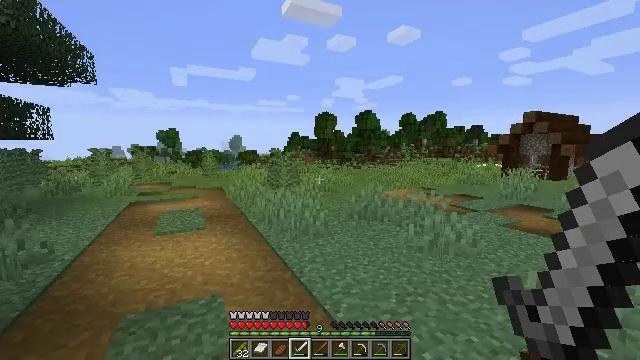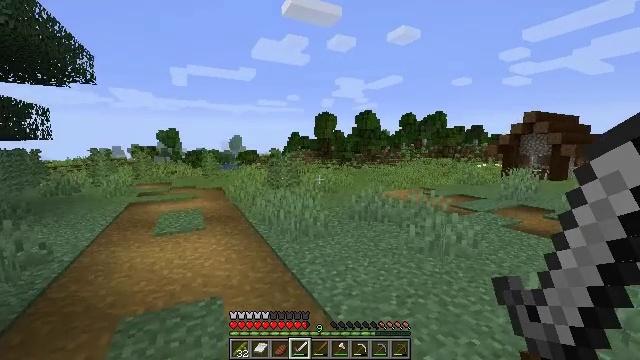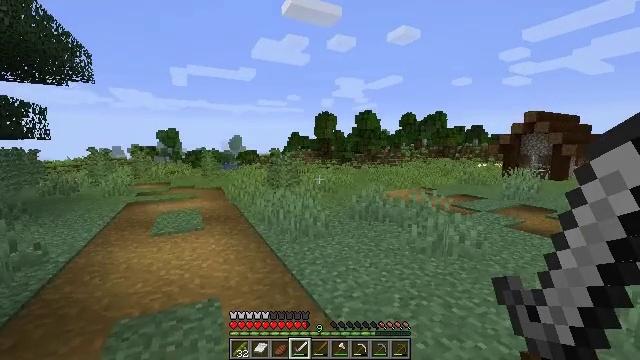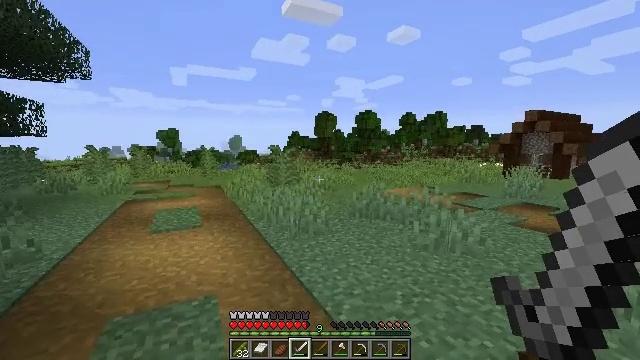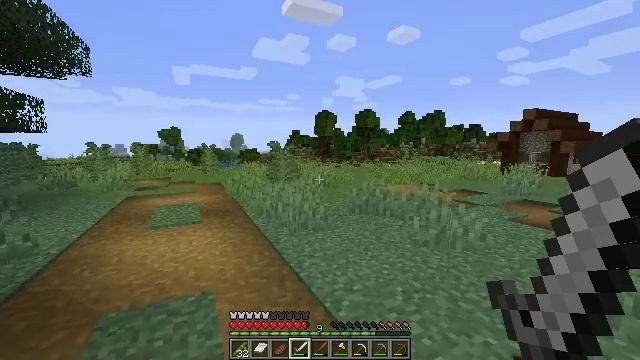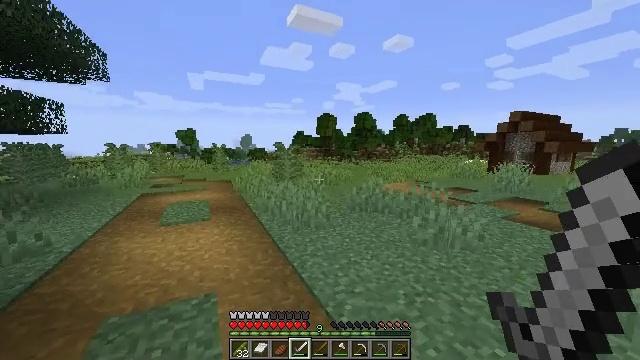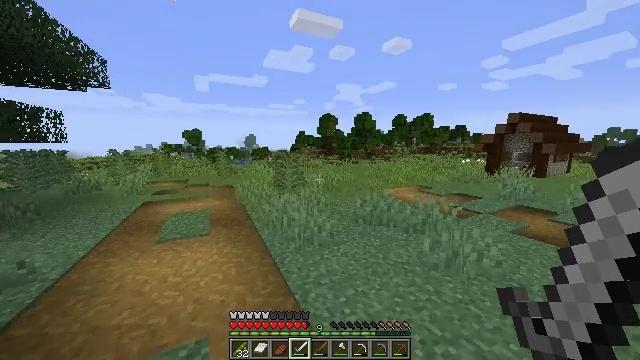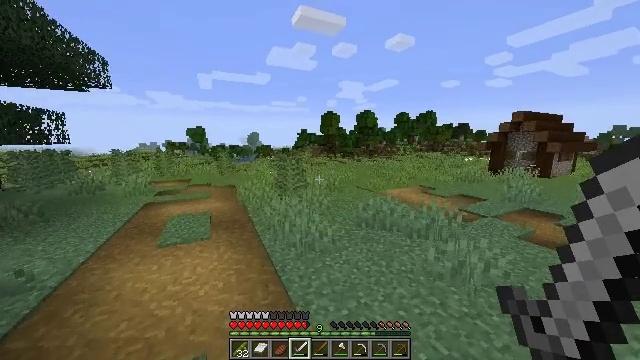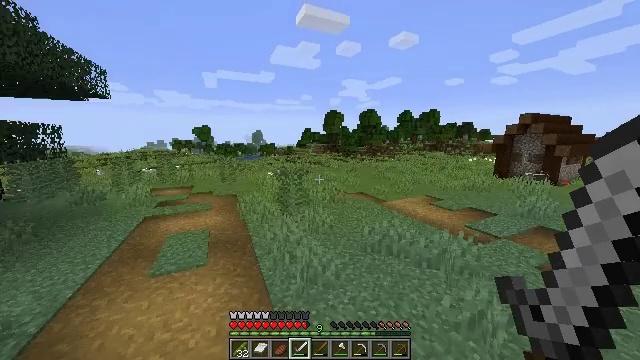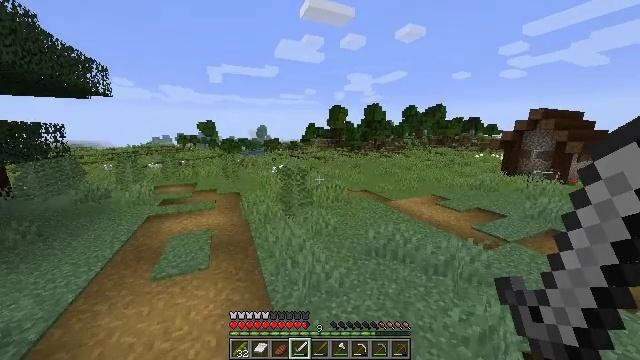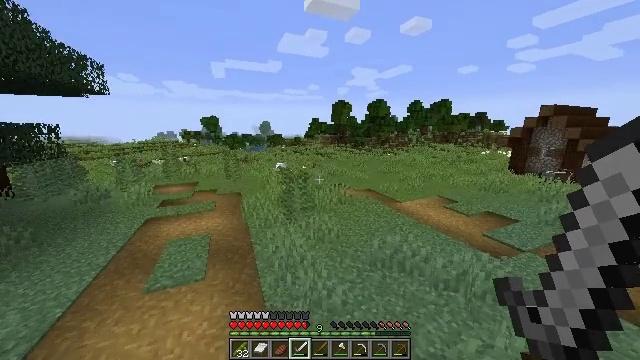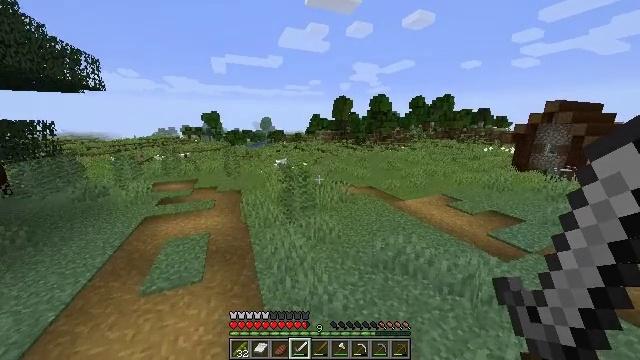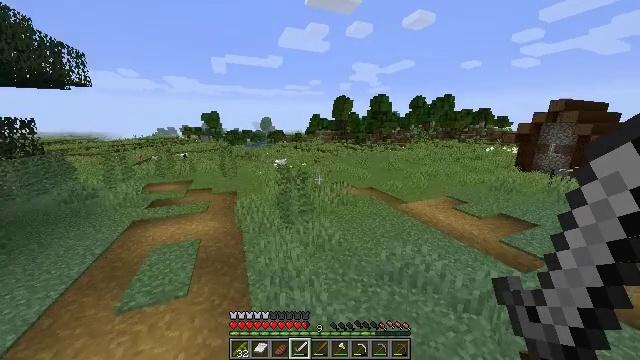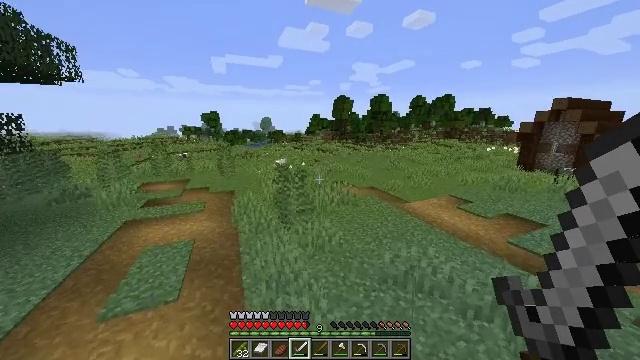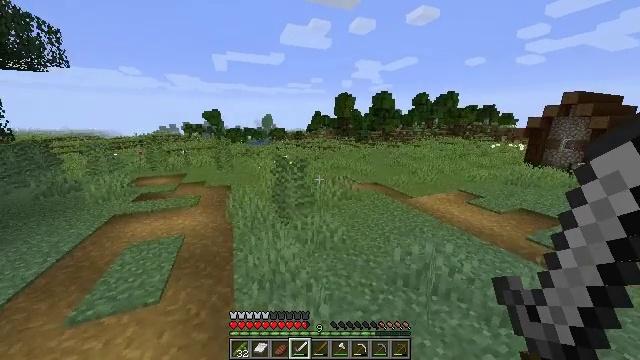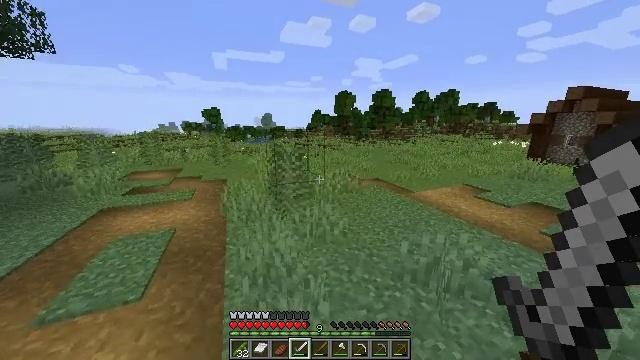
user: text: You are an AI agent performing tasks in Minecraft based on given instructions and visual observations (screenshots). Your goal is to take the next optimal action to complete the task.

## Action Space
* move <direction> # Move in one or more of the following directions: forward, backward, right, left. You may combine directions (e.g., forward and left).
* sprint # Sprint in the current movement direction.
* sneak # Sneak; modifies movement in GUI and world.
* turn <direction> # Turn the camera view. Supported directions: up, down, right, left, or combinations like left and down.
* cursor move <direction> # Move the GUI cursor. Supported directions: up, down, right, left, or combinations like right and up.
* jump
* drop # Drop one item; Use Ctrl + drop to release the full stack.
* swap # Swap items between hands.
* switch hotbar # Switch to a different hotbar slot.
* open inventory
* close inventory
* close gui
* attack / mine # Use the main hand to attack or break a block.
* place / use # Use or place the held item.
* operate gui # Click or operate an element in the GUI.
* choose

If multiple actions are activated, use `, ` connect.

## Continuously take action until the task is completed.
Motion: motion action
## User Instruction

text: Mine the large fern from the ground.
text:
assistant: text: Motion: move forward, jump
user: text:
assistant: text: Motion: move forward, jump
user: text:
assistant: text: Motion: move forward, sprint, jump
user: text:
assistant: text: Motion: move forward, sprint, jump
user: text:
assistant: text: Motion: move forward, sprint, jump
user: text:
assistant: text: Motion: move forward, jump
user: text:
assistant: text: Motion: move forward, jump
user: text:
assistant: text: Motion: move forward, jump
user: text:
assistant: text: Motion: move forward, turn left and down, jump
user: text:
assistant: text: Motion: move forward, turn down, jump
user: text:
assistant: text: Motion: move forward, turn down, jump
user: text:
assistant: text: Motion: move forward, sprint, jump
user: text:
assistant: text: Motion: move forward, sprint, jump
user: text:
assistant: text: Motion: move forward, sprint, jump
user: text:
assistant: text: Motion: move forward, jump
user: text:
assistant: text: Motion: move forward, jump
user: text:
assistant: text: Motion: move forward, jump
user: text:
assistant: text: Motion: move forward, jump
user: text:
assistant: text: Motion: move forward, jump
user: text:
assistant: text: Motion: move forward, sprint, jump
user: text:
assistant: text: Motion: move forward, sprint, jump
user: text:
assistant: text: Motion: move forward, sprint, jump
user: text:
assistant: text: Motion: move forward, sprint, jump
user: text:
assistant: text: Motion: move forward, jump
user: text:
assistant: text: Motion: move forward, jump
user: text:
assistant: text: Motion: move forward, jump
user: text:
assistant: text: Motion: move forward, jump
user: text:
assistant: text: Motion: move forward, jump
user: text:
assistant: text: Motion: move forward, sprint, jump
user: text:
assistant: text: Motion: move forward, sprint, jump